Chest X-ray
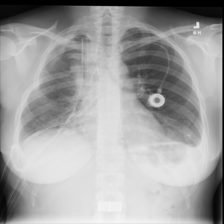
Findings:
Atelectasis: negative
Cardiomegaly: negative
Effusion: positive
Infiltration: negative
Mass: negative
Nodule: negative
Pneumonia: negative
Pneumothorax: negative
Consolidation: negative
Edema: negative
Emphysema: negative
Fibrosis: negative
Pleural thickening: positive
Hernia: negative